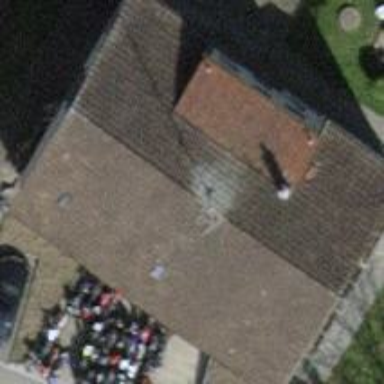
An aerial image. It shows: Building with pitched roof.